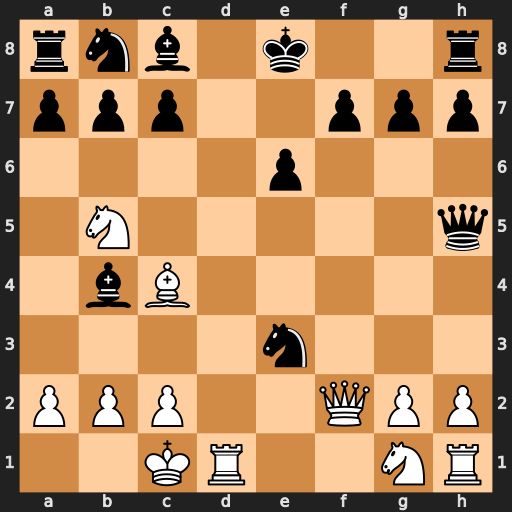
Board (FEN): rnb1k2r/ppp2ppp/4p3/1N5q/1bB5/4n3/PPP2QPP/2KR2NR
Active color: w
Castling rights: kq
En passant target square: -
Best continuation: Nxc7+ Ke7 Qxe3